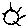
Label: sun